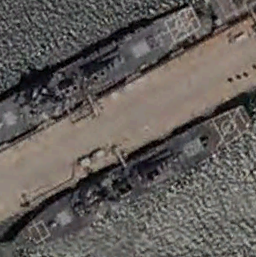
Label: destroyer